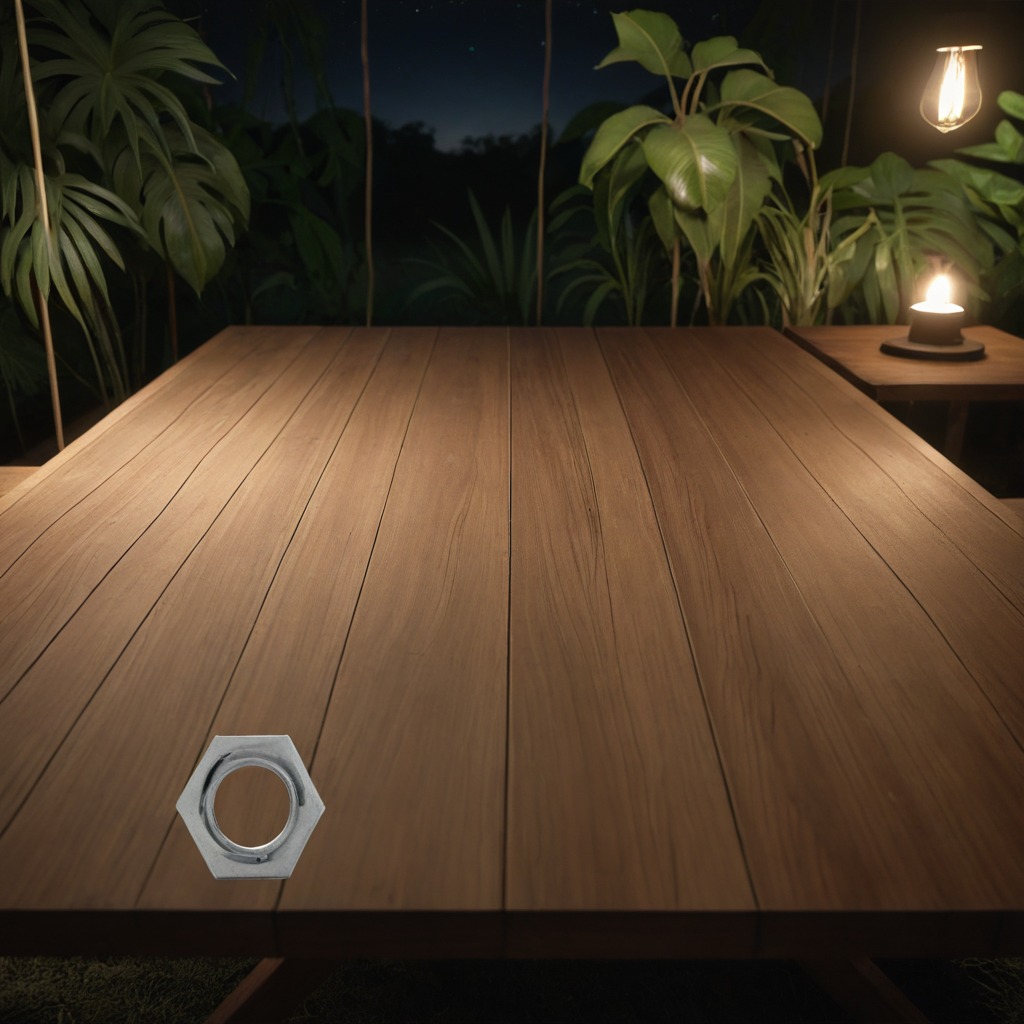
A metal nut is lying on a wooden table inside a jungle field workshop tent at night.